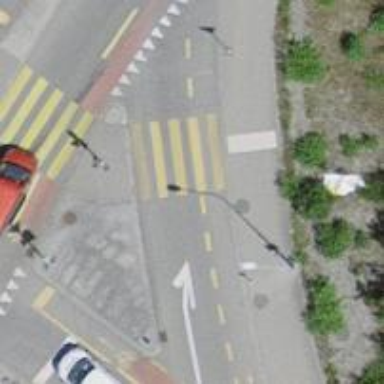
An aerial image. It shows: Uncontrolled crossing with pedestrian island.